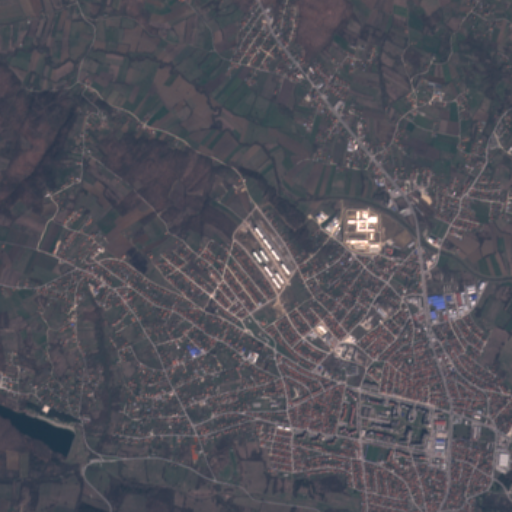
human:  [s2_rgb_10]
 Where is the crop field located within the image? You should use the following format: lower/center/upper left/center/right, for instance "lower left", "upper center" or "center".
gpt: The crop field is located in the lower left of the image.
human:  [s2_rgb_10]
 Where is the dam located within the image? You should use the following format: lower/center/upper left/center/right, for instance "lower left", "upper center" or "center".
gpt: The dam is located in the lower left of the image.
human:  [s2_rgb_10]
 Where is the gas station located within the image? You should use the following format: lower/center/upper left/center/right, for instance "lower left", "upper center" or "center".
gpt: The gas station is located in the lower right of the image.
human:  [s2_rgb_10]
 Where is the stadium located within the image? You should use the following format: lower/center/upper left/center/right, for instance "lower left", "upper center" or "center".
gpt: The stadium is located in the lower right of the image.
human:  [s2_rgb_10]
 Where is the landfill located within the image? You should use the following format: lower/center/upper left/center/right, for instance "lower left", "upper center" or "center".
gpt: There is no landfill in the image.